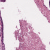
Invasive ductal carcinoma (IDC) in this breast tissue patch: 0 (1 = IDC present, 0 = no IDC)